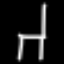
Label: chair